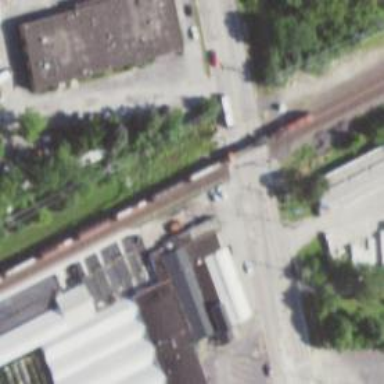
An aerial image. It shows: Level crossing at the railway with full barrier.